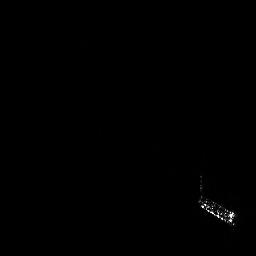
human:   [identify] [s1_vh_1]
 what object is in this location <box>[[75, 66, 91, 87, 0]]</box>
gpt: <ref>1 large ship at the bottom right</ref>